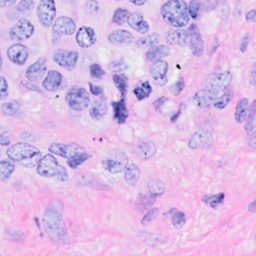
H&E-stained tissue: Breast